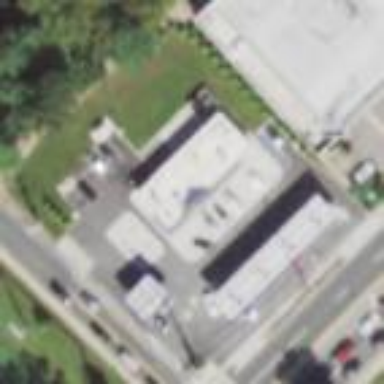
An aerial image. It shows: Fuel station.